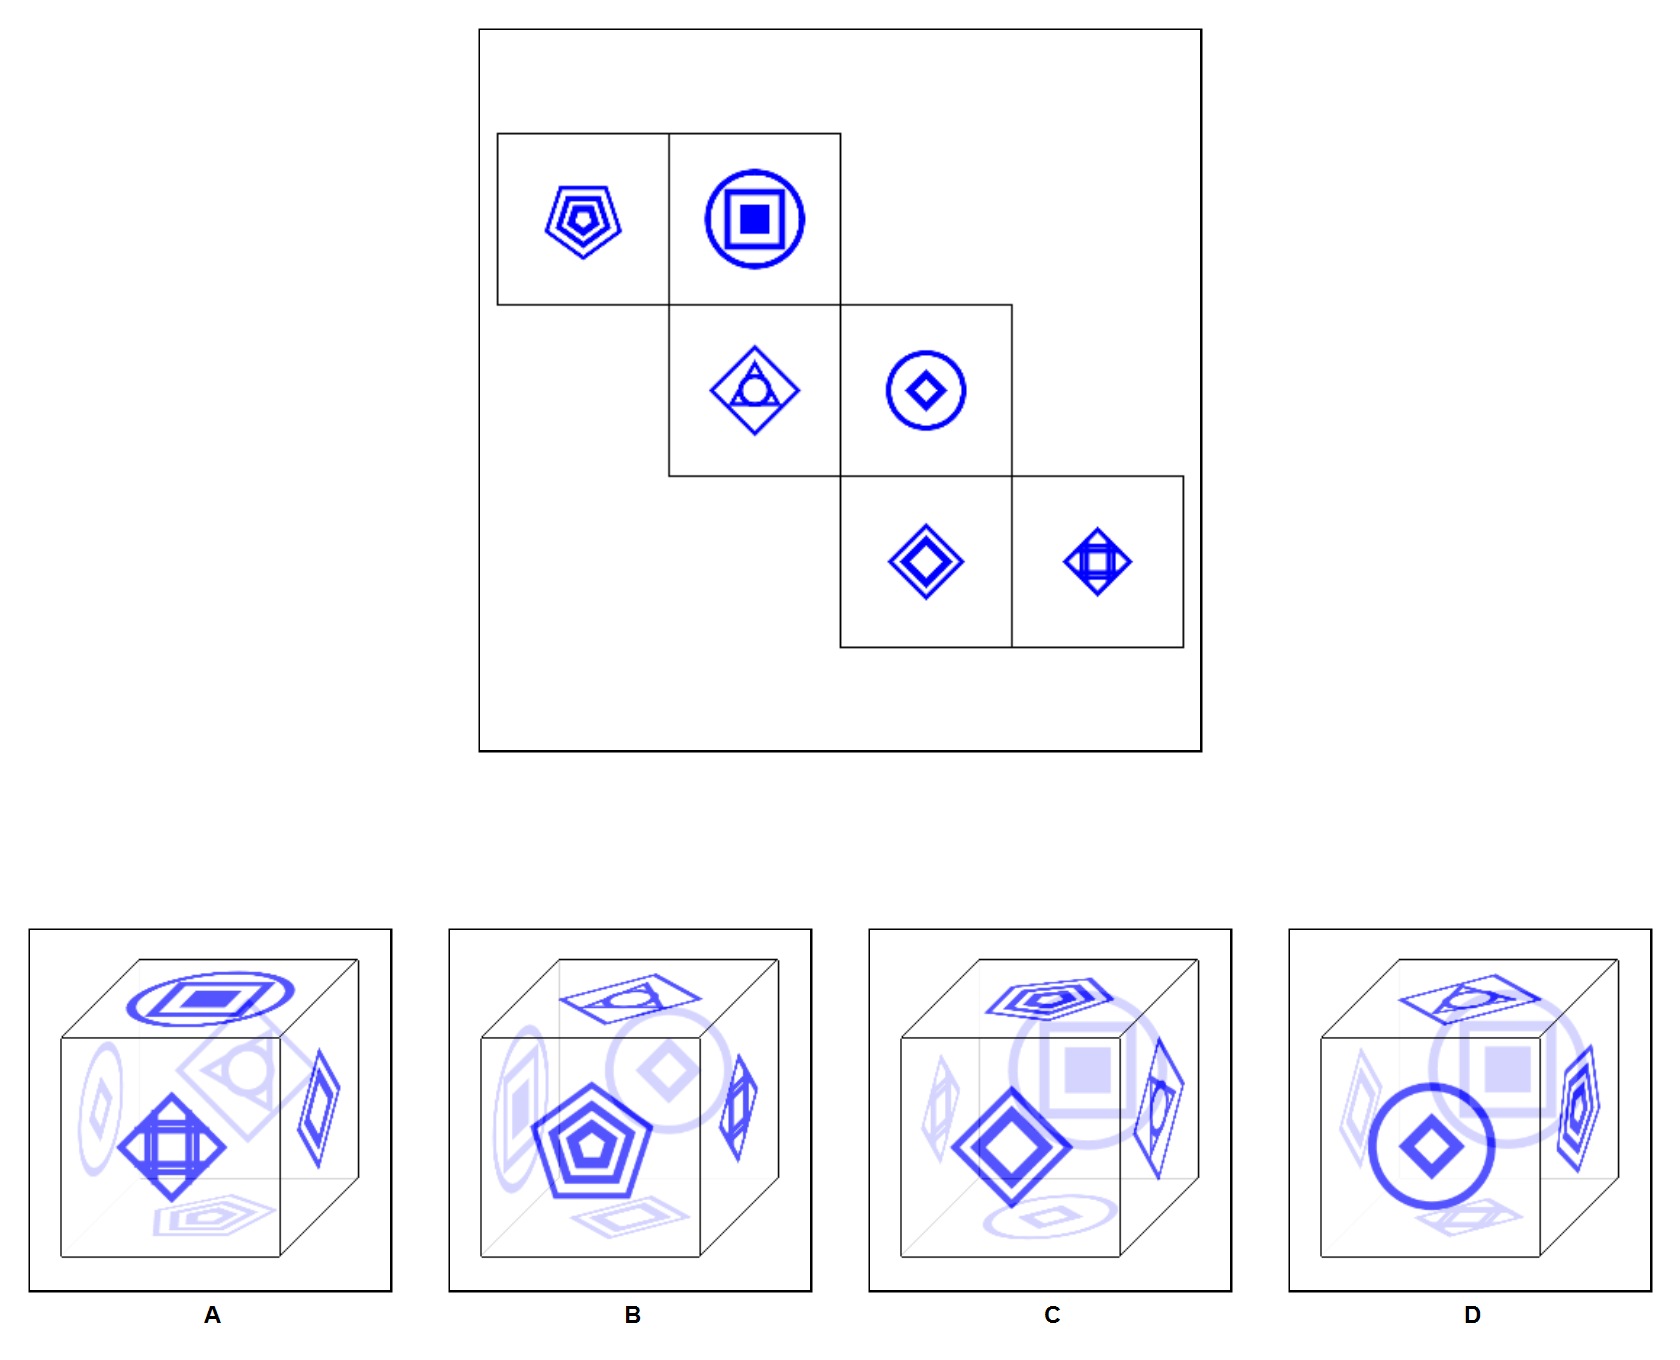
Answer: C